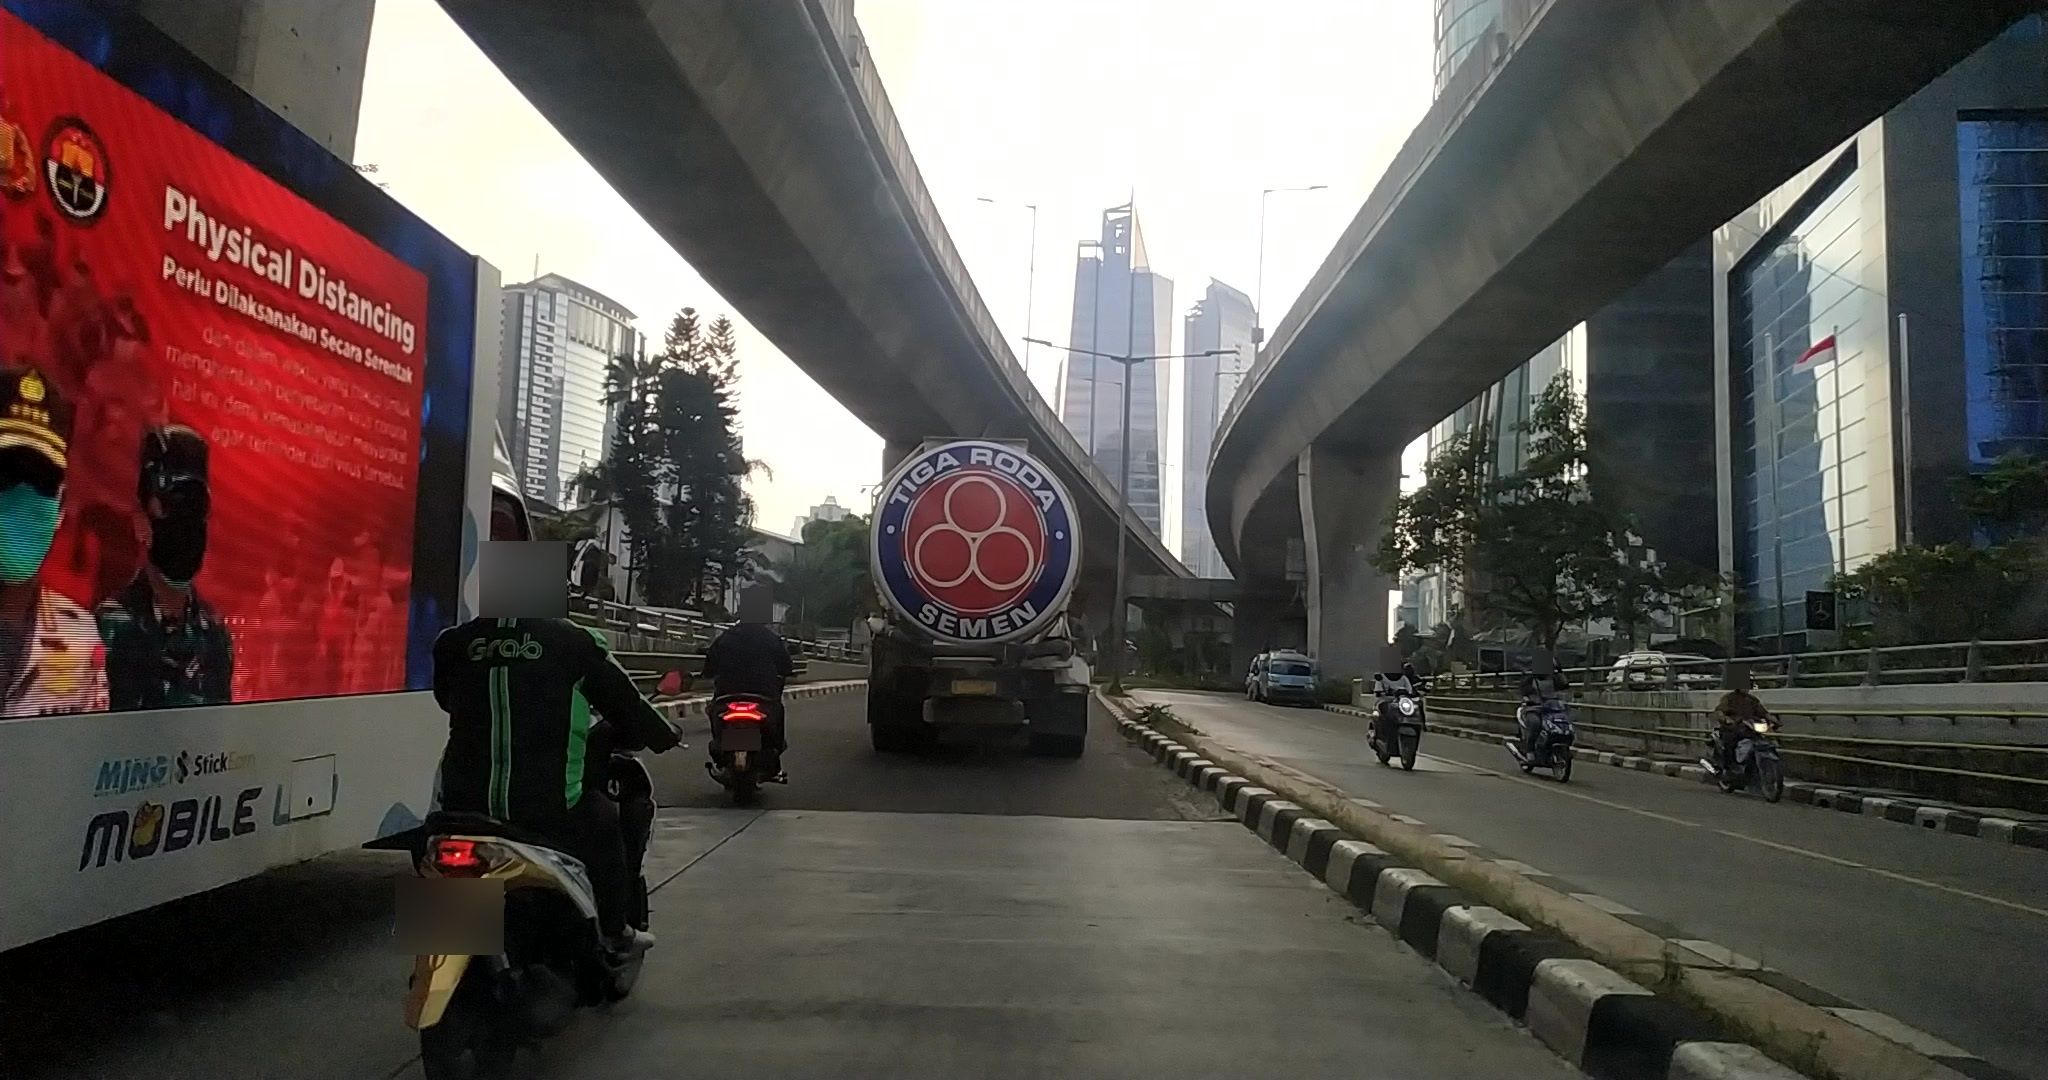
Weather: clear
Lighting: day
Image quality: good
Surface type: walking surface
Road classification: primary_link
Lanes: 1
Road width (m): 8
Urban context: urban centre
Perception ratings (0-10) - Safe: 1.68, Lively: 4.5, Beautiful: 2.14, Boring: 1.65, Depressing: 2.09, Wealthy: 4.4